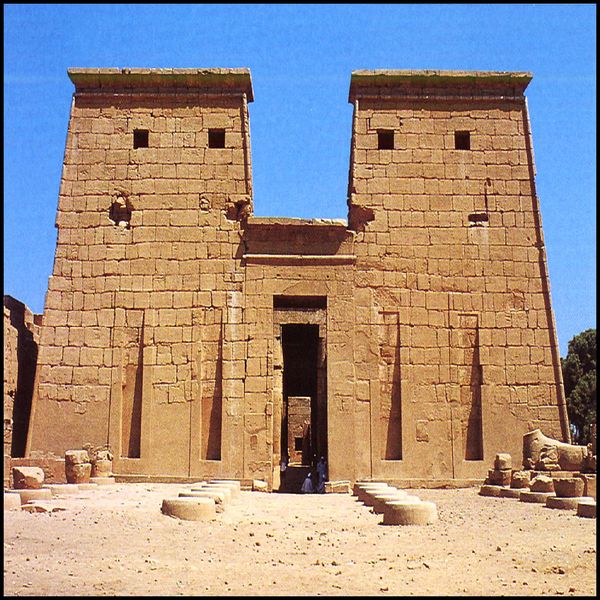
Titel: Tempel des Gottes Chons
Standort: Karnak (Afrika - Ägypten)
Schlagwörter: baum, blau, himmel, schatten, gelb, menschen, sand, braun, fenster, säulen, tür, gebäude, haus, weg, beige, alt, architektur, stein, steine, turm, fassade, süden, lehm, afrika, wüste, mauer, symmetrie, tor, foto, eingang, fugen, gang, ruine, orientalisch, türme, ruinen, sandstein, grab, tempel, basis, tpr, bau, kopflos, grabmal, ägypten, nischen, poller, mauersteine, tempek, lücken, afrikanisch, lehmbau, to